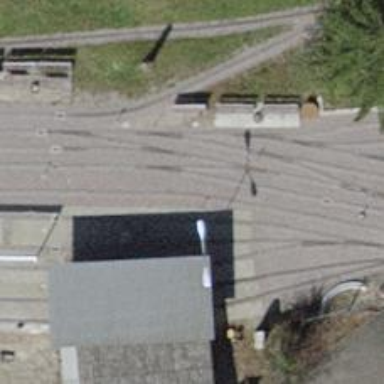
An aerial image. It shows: Miniature railway.